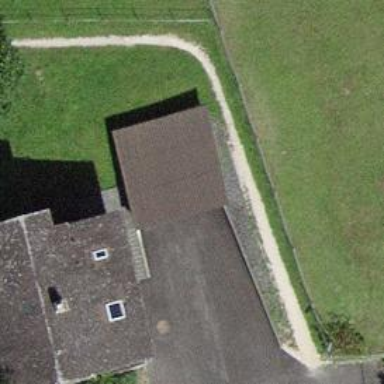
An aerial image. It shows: Garage building.